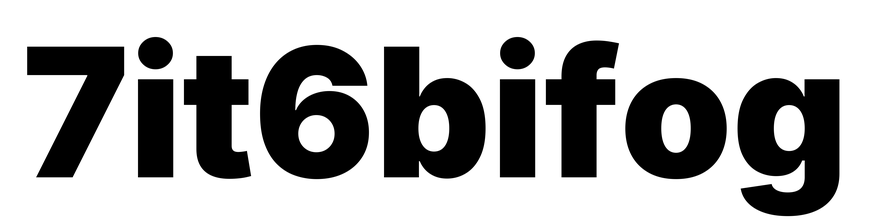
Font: Inter_Black